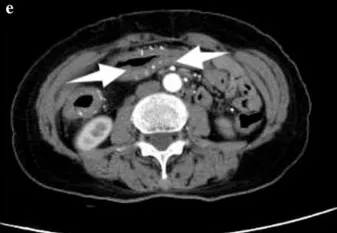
(f, g) Endoscopy showing purple mucosa from the cecum to the splenic flexure. The mucosal surface was purplish-brown with local congestion as observed (white arrow).
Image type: radiology (ct)